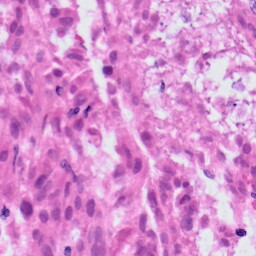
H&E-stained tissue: Skin